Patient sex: M
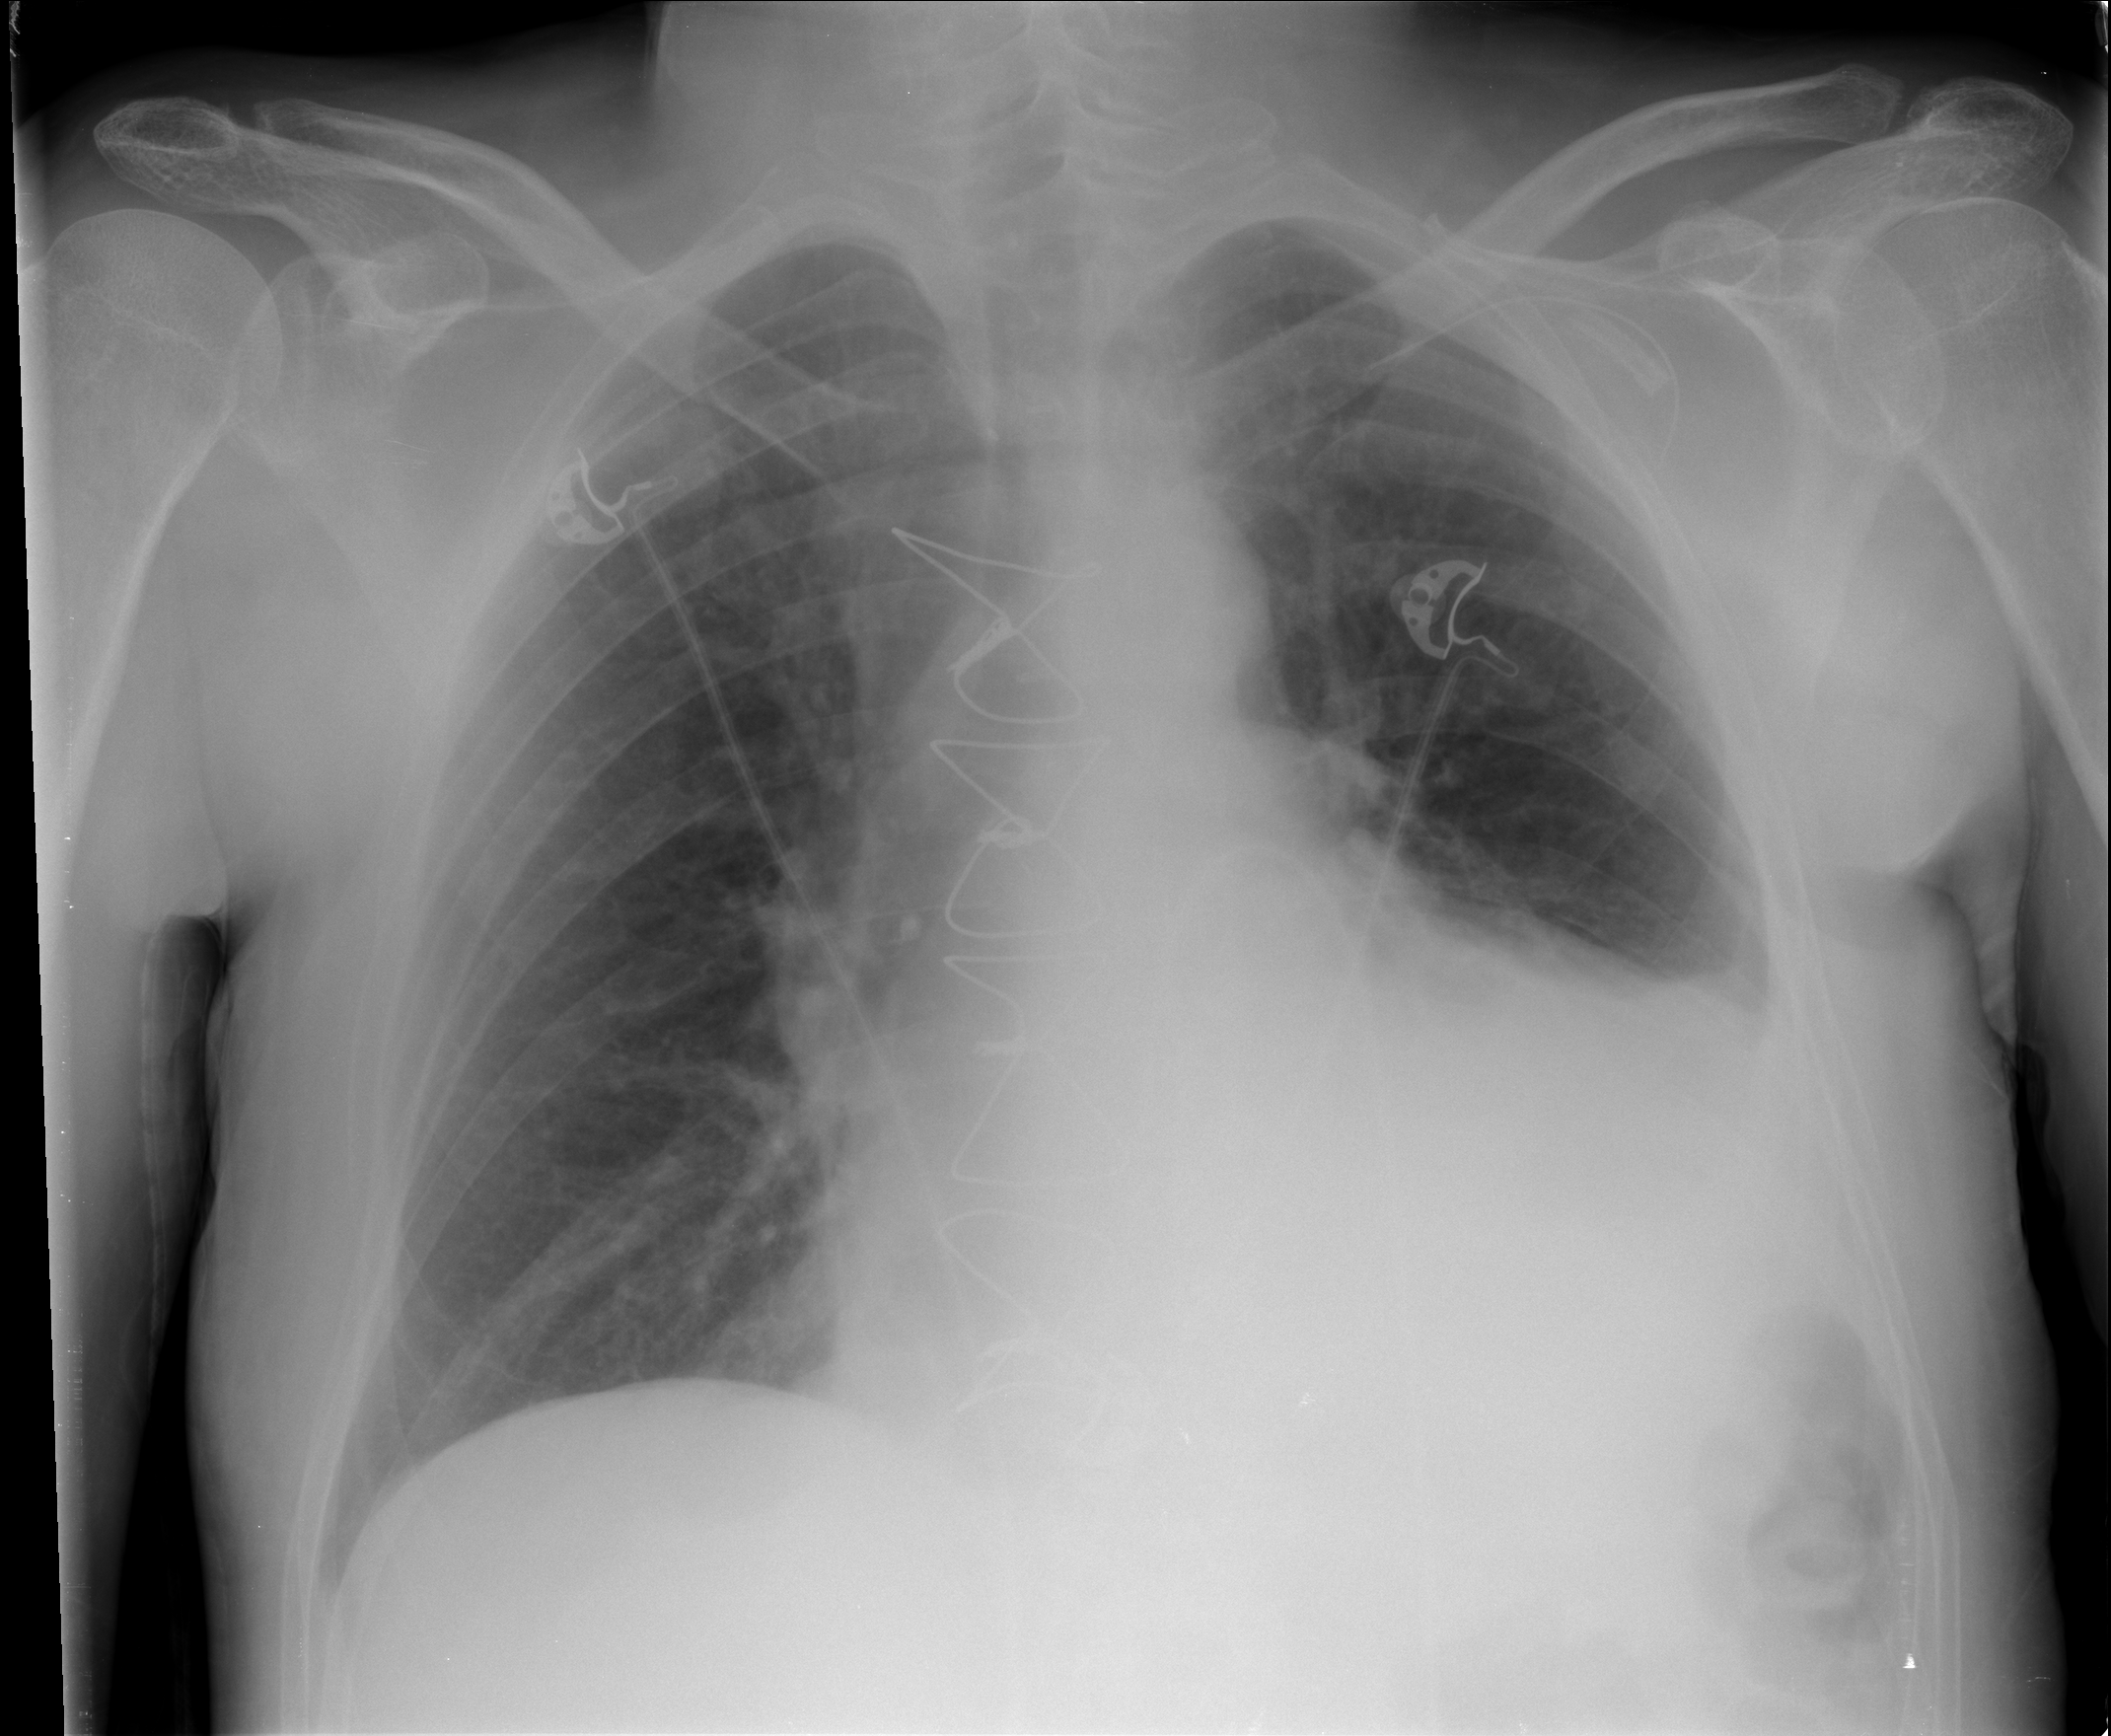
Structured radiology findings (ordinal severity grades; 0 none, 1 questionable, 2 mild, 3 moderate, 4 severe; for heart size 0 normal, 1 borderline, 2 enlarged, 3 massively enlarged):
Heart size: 2
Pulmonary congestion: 0
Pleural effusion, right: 1
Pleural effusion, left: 2
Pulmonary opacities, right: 0
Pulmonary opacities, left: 0
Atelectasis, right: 1
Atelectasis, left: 2